Frequency: 55000
Velocity: 0,1705
Power: 43,9
Pulse duration: 0,0000001
Pass count: 1
Magnification: 10
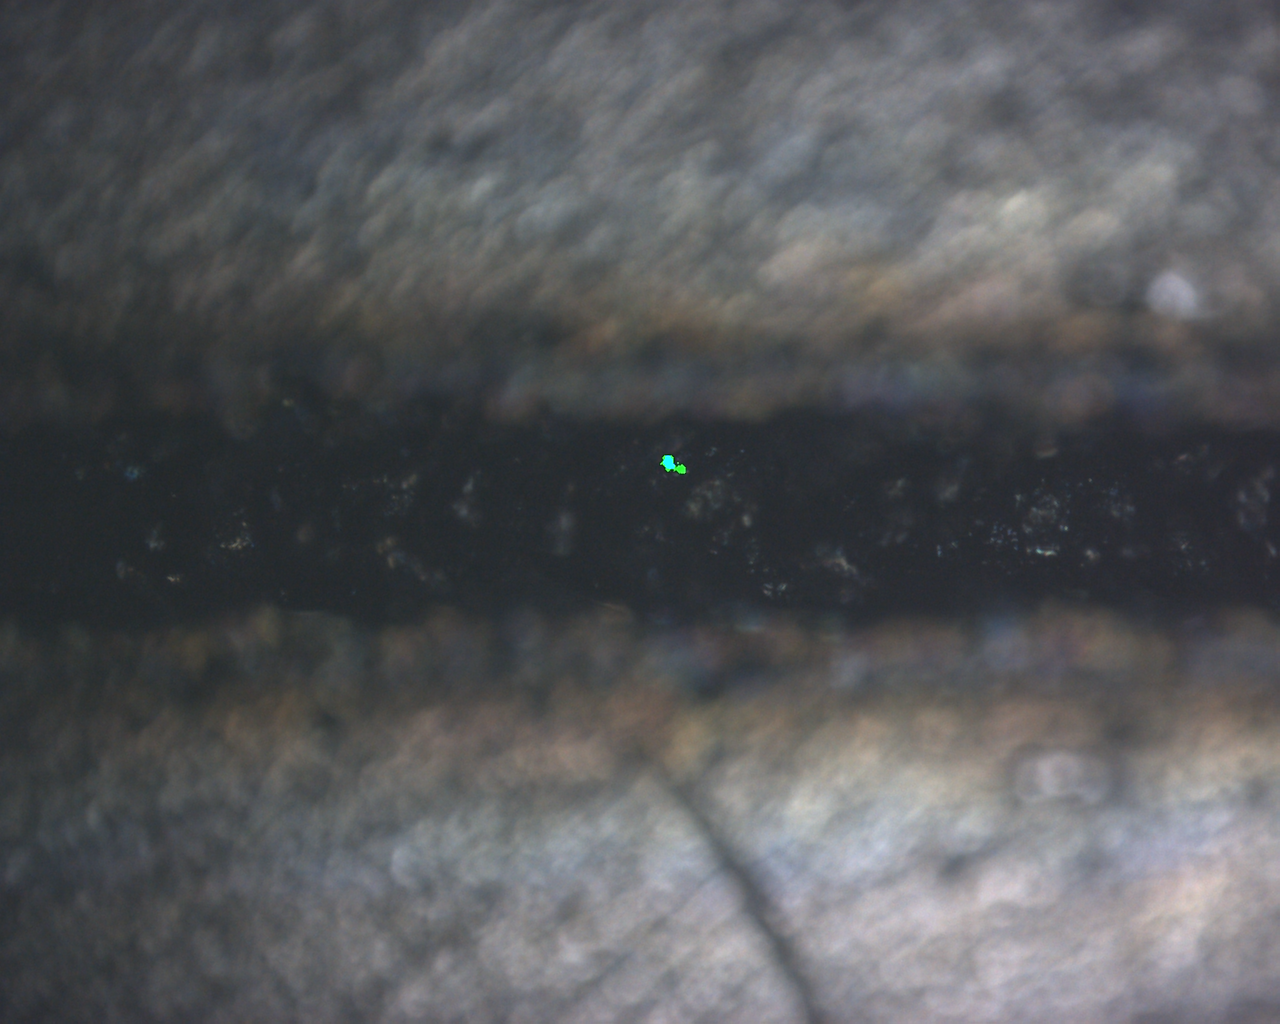
Measured width: 118.966
Other width: 87.223